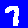
Digit: 7